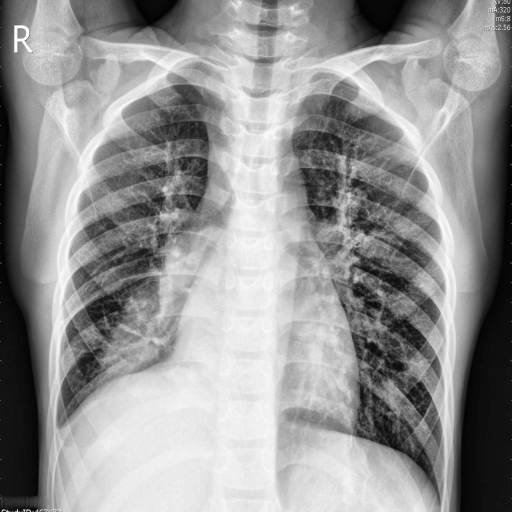
Finding: PNEUMONIA